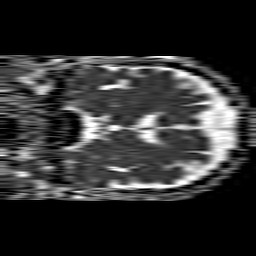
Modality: ADC
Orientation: coronal
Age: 72
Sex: male
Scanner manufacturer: philips
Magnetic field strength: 1.5 T
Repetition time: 4.6 s
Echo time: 0.09059 s